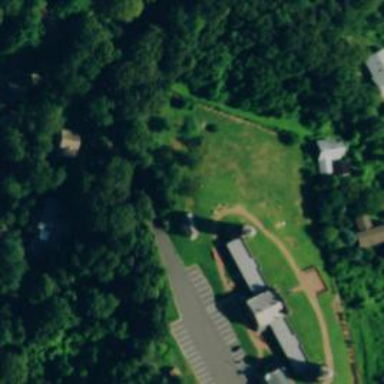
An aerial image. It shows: Park with historic lighthouse.